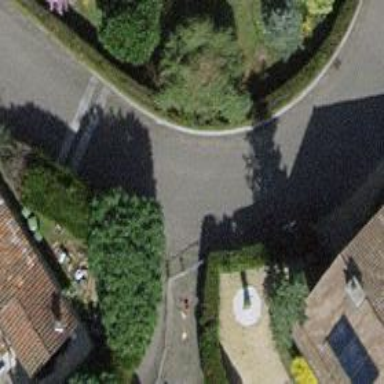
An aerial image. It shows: Residential road.